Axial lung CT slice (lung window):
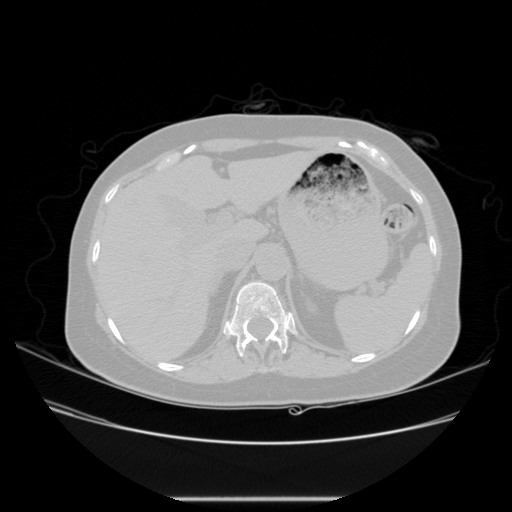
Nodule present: no